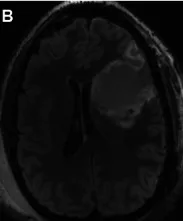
Panels of serial postoperative axial postcontrast T1 and FLAIR images in a 35-year-old patient who underwent repeated glioma resections for recurrent left hemispheric glioma. FLAIR. Images showing fluid collection in the left frontal lobe surgical cavity on postoperative day 0 following the first glioma resection in 2012.
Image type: radiology (mri)